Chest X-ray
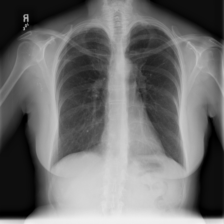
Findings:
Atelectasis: negative
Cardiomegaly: negative
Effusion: negative
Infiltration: negative
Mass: negative
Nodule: negative
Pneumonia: negative
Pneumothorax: negative
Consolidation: negative
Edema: negative
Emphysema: negative
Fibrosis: negative
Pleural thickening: negative
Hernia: negative